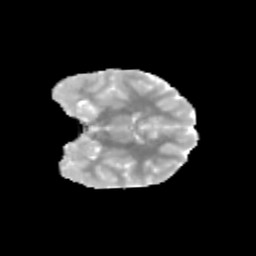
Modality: MD
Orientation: coronal
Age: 10
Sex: female
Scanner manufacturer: siemens
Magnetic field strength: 3 T
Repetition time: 3.8 s
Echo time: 0.07 s